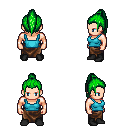
a pixel art fantasy rpg character, male body template, human, light skin, teal pirate shirt, robe skirt, green long topknot hairstyle, black shoes, four views (front, back, left, right), 2x2 character sprite sheet, small pixel art, hard edges, no anti-aliasing